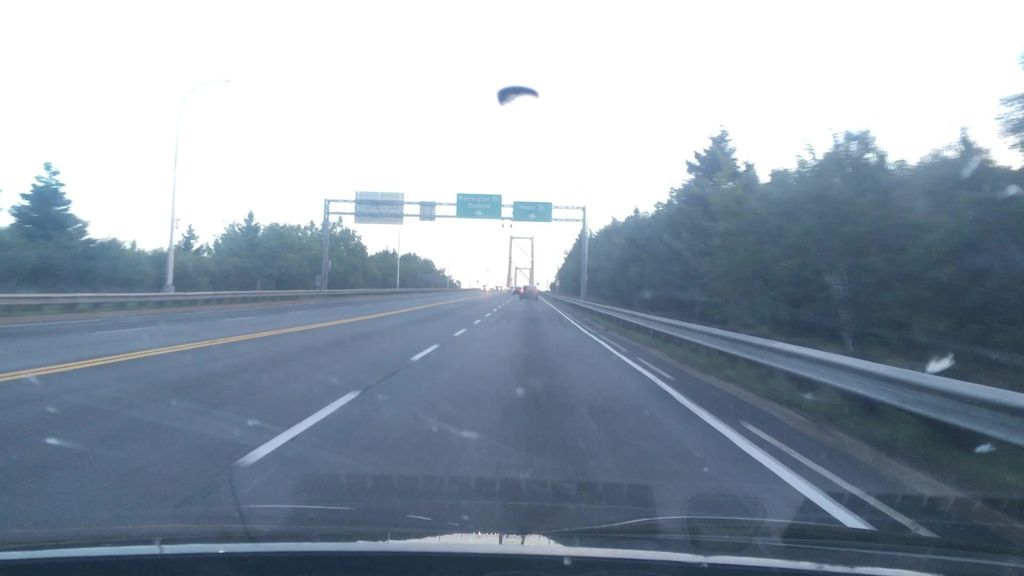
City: halifax